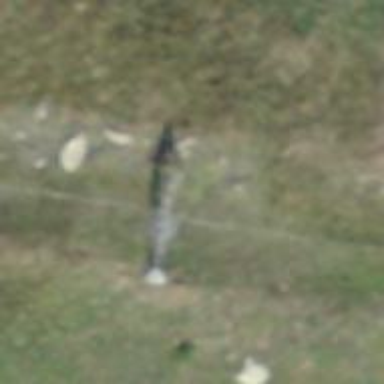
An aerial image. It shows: Pylon used for aerialway.